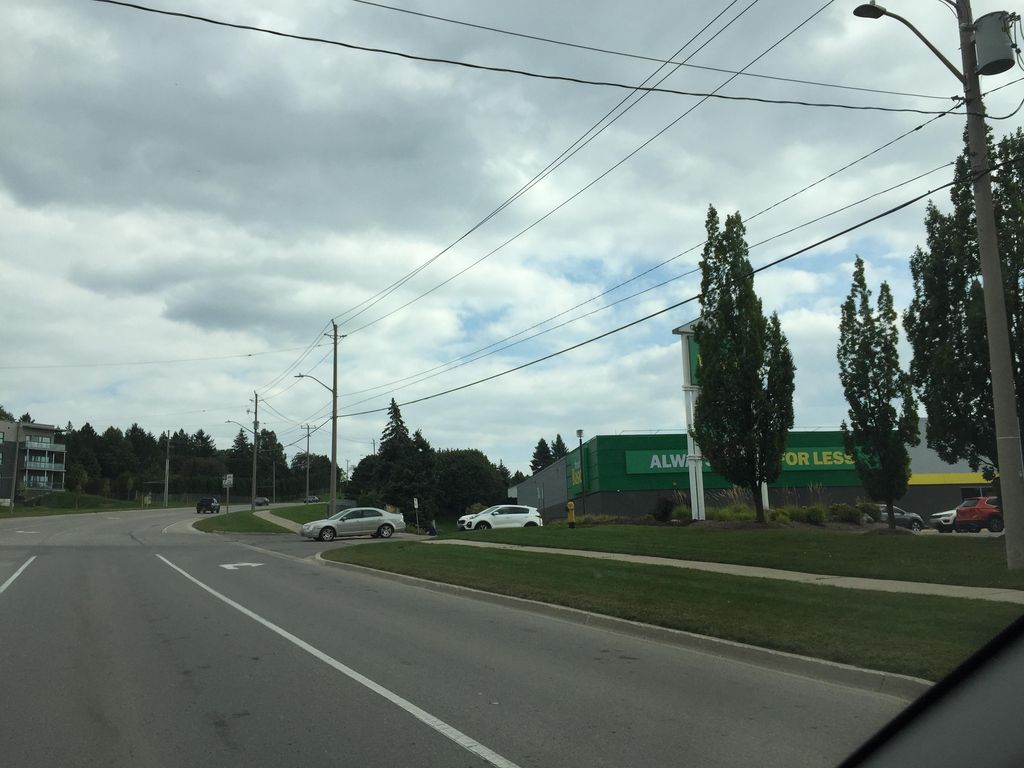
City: kitchener-waterloo